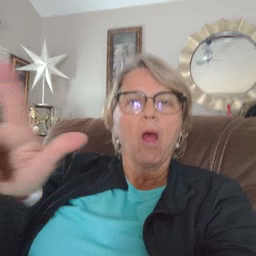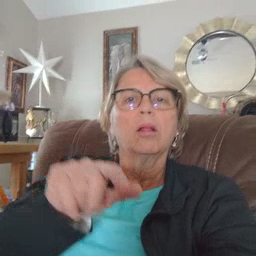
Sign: all